八年级 · 组合几何学
如图, 四边形 $A B C D$ 的对角线 $A C 、 B D$ 相交于点 $O, \triangle A B O \cong \triangle A D O$, 下列结论:

(1) $A C \perp B D$; (2) $C B=C D$; (3) $\triangle A B C \cong \triangle A D C$; (4) $D A=D C$. 其中不正确结论的序号是

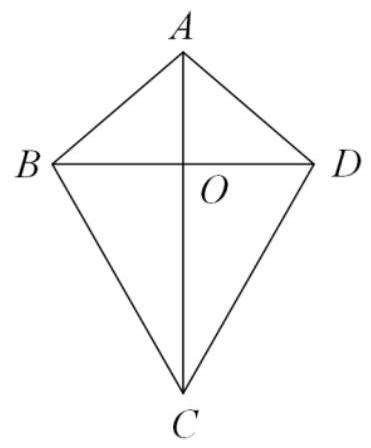
答案: )